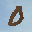
Label: 0